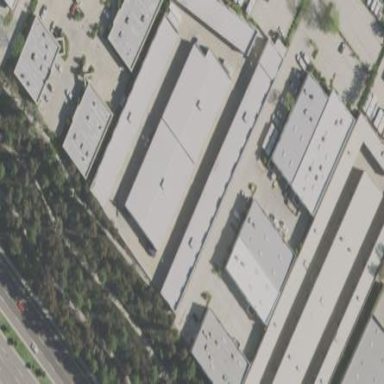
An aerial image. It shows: Warehouse building used for warehousing.